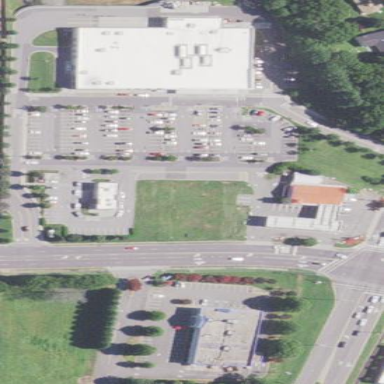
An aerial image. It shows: Retail area.